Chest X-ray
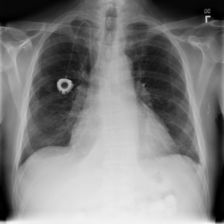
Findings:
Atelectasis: positive
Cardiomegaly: positive
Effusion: positive
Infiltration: negative
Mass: negative
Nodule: negative
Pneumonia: negative
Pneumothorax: negative
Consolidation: negative
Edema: negative
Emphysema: negative
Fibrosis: negative
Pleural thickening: negative
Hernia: negative